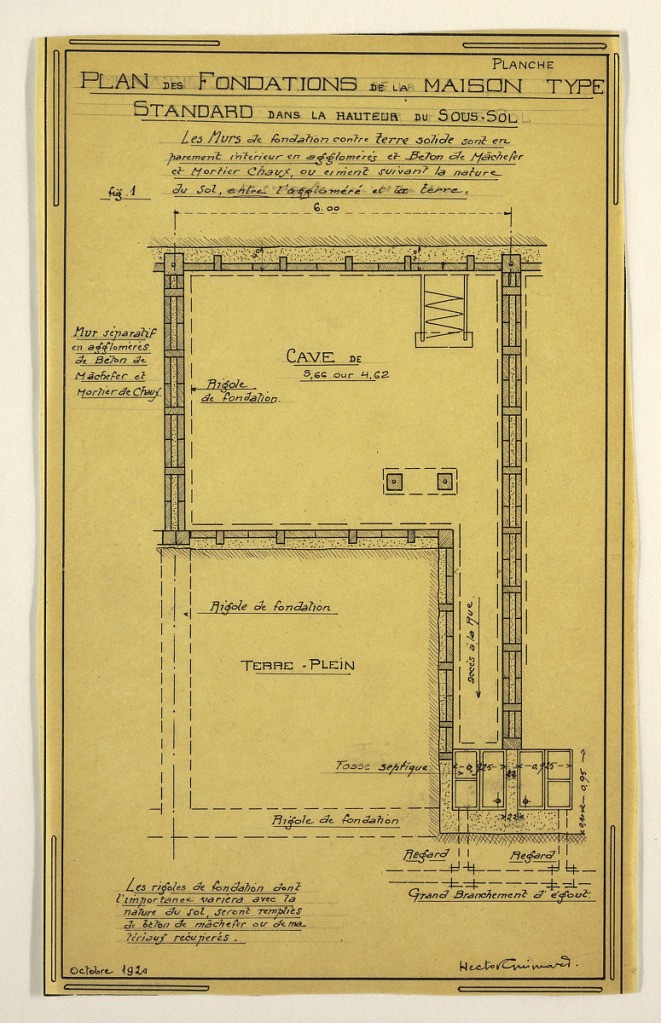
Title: Design for a Mass-Operational House Designed by Hector Guimard, Foundation Plans
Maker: Hector Guimard, French, 1867–1942
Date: October 1920
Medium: Pen and black ink, graphite on tracing paper
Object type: Drawing
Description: Design for a mass-operational house by Guimard. This design shows the plan for the foundation.